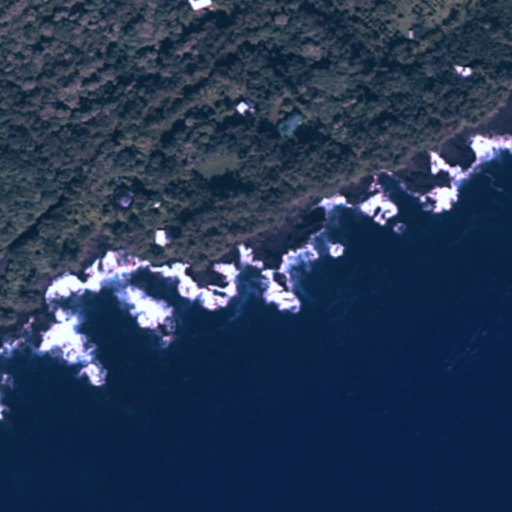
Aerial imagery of cape in Hawaii named Kaulupo containing only unknown